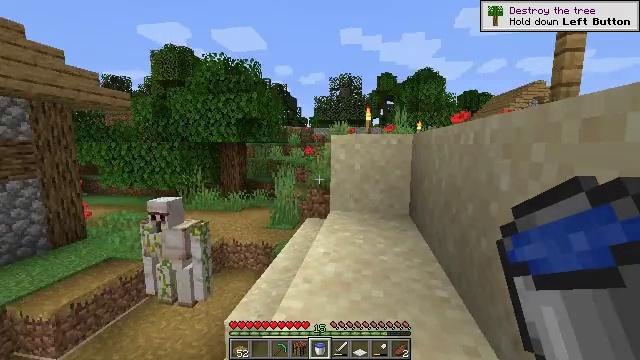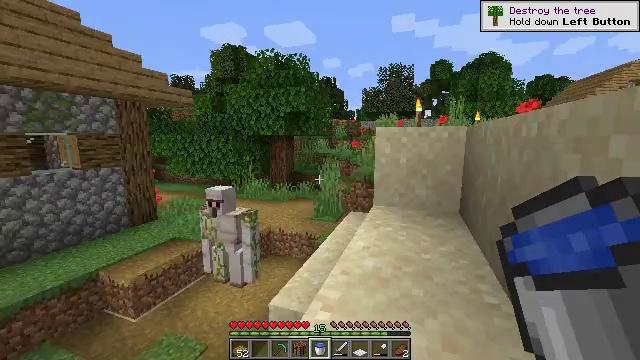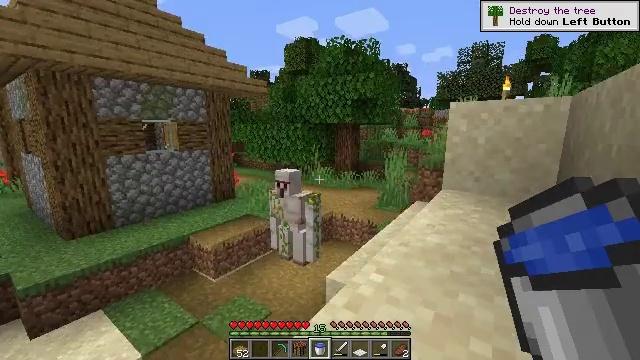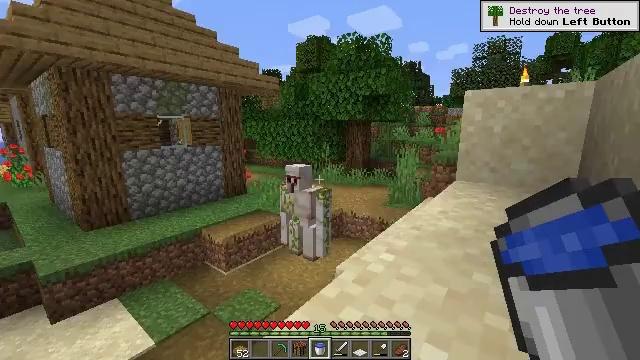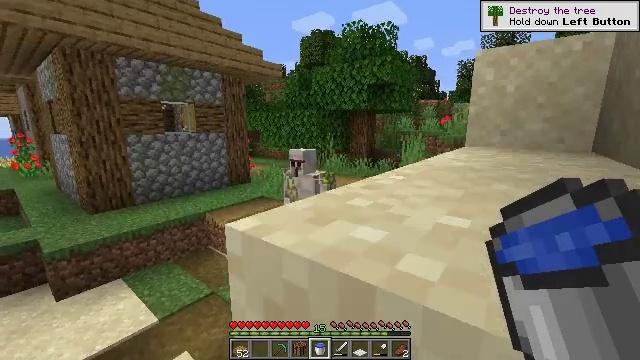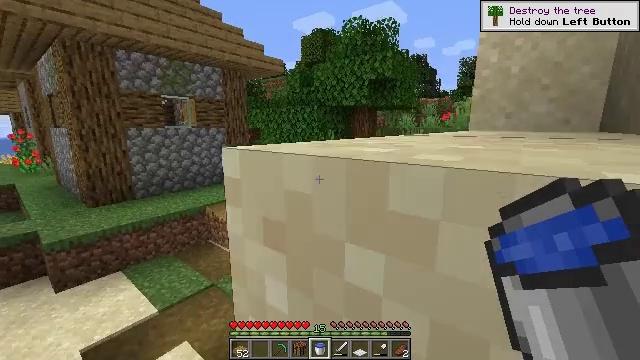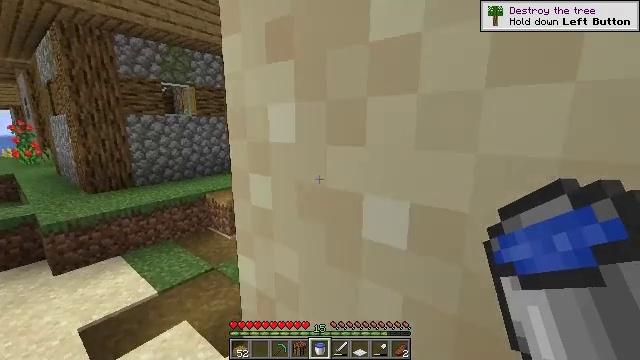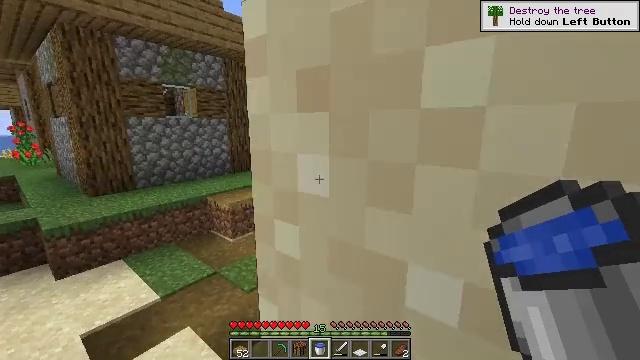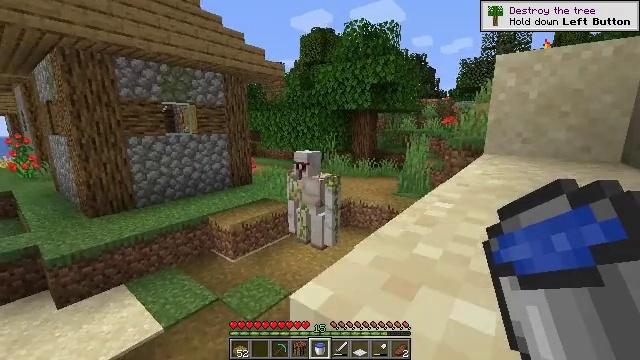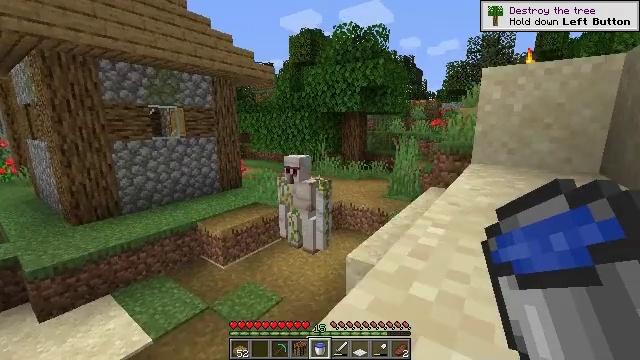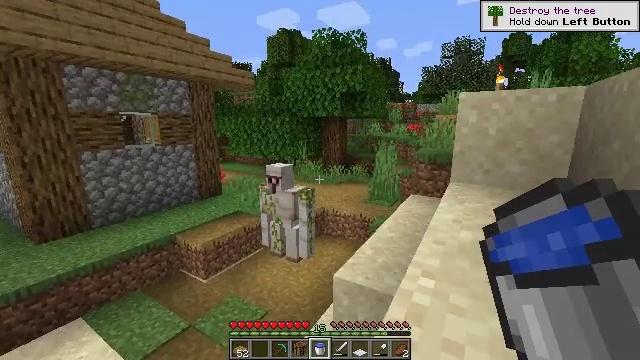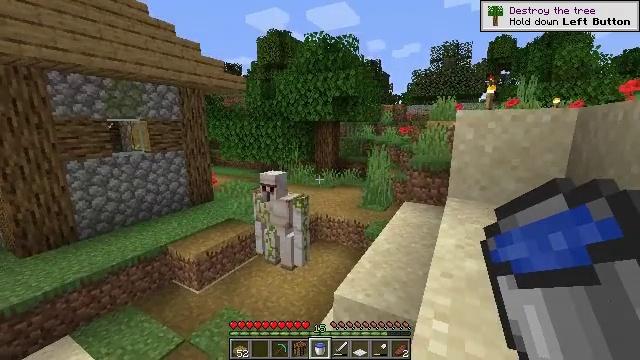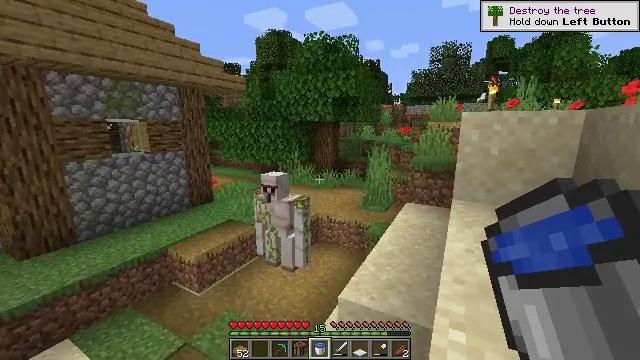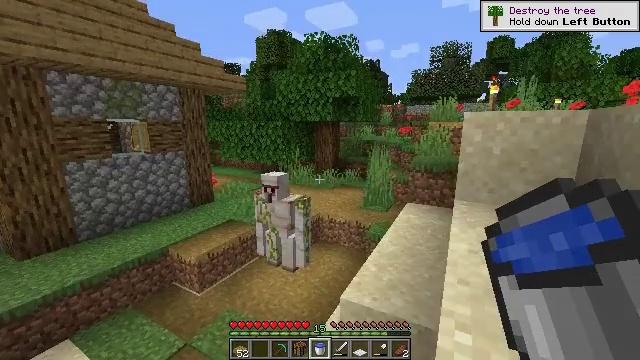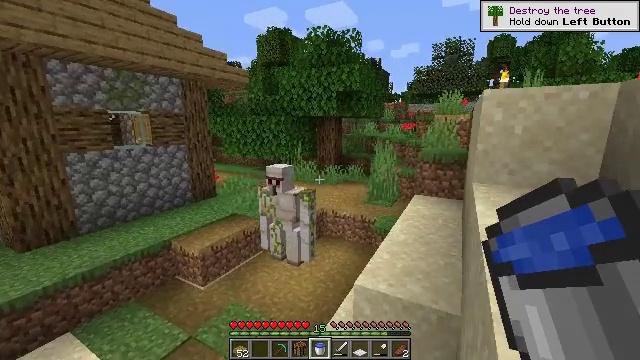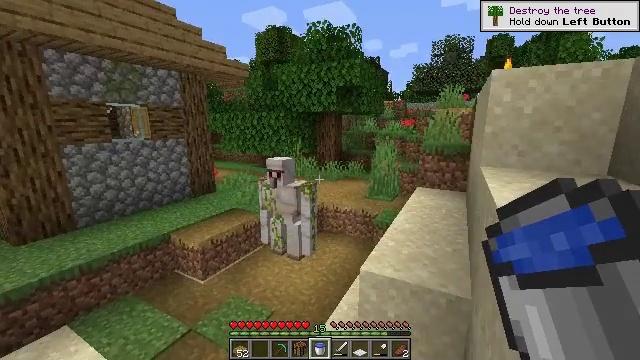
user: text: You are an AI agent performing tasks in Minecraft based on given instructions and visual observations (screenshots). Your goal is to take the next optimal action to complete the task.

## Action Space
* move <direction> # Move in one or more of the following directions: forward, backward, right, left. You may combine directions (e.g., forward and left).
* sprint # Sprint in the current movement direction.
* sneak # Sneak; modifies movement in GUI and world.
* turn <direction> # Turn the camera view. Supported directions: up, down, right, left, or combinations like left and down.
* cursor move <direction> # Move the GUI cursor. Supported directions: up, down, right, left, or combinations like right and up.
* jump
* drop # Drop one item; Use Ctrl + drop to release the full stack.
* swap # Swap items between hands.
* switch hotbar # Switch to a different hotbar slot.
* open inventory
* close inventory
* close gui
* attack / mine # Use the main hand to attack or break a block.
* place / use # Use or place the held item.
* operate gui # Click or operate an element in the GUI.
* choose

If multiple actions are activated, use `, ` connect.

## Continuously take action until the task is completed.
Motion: motion action
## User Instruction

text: Mine planks.
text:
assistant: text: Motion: move forward, sprint, turn left and down, jump
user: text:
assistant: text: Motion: move forward, sprint, turn left and down, jump
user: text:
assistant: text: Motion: move forward, sprint, turn left, jump
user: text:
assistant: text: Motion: move forward, sprint, jump
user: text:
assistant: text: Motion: move forward, sprint, jump
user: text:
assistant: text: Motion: move forward, sprint, jump
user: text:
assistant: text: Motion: move forward, sprint, jump
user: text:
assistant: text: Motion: move forward, sprint
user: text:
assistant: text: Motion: move forward, sprint, turn right
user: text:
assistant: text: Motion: move forward, sprint, turn right
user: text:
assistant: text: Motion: move forward, sprint, turn right
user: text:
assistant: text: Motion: move forward, sprint
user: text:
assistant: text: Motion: move forward, sprint
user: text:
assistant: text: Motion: move forward, sprint
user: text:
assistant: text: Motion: move forward, sprint
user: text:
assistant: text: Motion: move forward, sprint, turn right
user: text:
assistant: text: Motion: move forward, sprint, turn right
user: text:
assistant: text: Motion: move forward, sprint, turn right
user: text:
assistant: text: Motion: move forward, sprint, turn right and up
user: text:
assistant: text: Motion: move forward, sprint, turn right
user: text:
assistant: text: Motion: move forward, sprint
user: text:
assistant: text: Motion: move forward, sprint
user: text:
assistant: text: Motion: move forward, sprint
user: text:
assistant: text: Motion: move forward, sprint, jump
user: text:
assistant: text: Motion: move forward, sprint, jump
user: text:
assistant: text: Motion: move forward, sprint, jump
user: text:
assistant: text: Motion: move forward, sprint, jump
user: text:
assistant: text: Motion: move forward, sprint, jump
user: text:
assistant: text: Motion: move forward, sprint, jump
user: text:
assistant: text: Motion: move forward, sprint, jump